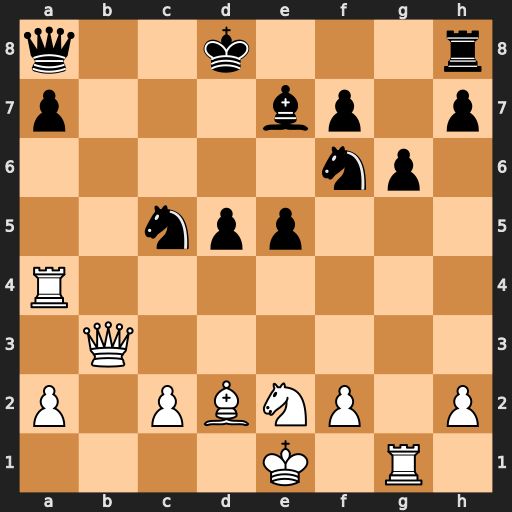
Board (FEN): q2k3r/p3bp1p/5np1/2npp3/R7/1Q6/P1PBNP1P/4K1R1
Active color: w
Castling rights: -
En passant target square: -
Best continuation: Qb6+ axb6 Rxa8+ Kd7 Rxh8